Field crop: maize
Growth stage: 2
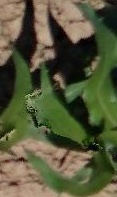
Species: maize